Field crop: maize
Growth stage: 2
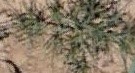
Species: salsola